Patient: sex F, age 73
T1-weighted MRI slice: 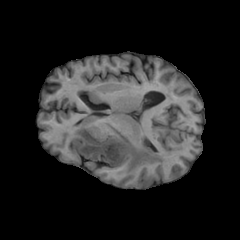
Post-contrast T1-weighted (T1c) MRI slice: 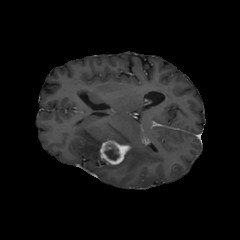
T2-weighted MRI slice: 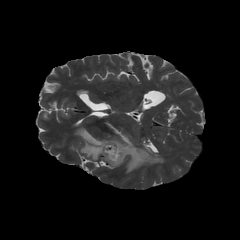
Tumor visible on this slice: yes
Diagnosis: Glioblastoma, IDH-wildtype
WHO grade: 4